Question: I'm trying to extract 3 areas from the image (lungs image) these areas are indicated in the soft tissues, each area will be a square of specific height and width e.g. 10mm for width and height, as shown in the image below,

as seen in the image also the area is Homogeneous which mean it is only include the same color (soft tissues in the case)
How to do it using python lib like skimage or cv2?
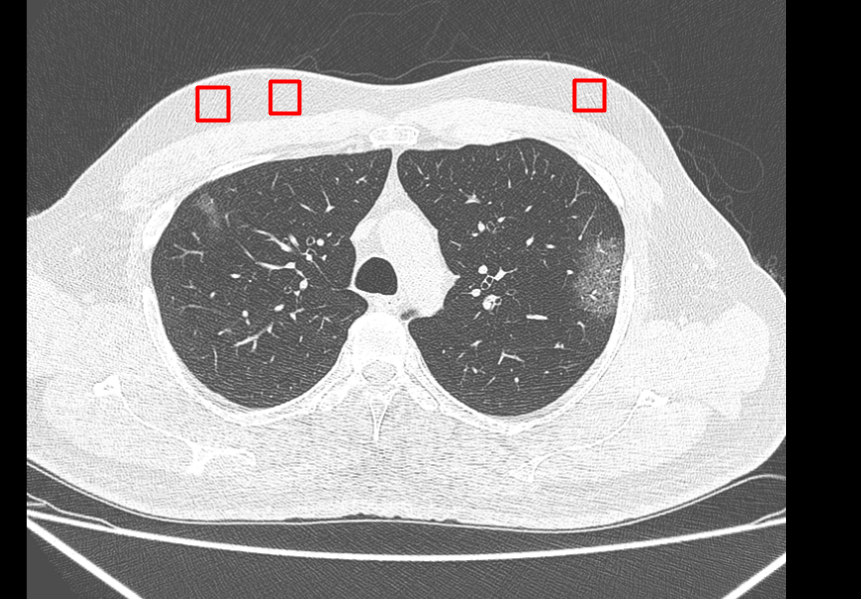
Answer: The following code will extract the region of interest (ROI) within the red rectangular annotations. Adjust the color as needed.
'''
import requests
from io import BytesIO
import numpy as np
import scipy.ndimage as ndimage
from PIL import Image
# replace with your image loading routines
img = Image.open(BytesIO(requests.get('https://i.stack.imgur.com/7k5VO.png').content))
np_img = np.asarray(img)
red_parts = (np_img == (255, 0, 0, 255)).all(axis=-1) # find red parts of RGBA image
filled_rects = ndimage.binary_fill_holes(red_parts) # fill the rects to get a binary mask of ROI
rects_inner = filled_rects ^ red_parts # remove the red border
labelled_rects, num_rects = ndimage.label(rects_inner) # label/number each individual rect
ROIs = []
for i in range(1, num_rects + 1): # 0 is background
current_mask = labelled_rects == i
x, y = np.where(current_mask) # indices where current_mask is True (= area of interest)
sub_image = np_img[x.min():x.max(), y.min():y.max()] # extract image data inside rects
sub_image = sub_image[1:-1, 1:-1] # remove remaining red border (might be an image compression artefact, needs testing)
ROIs.append(sub_image)
pil_imgs = [Image.fromarray(roi) for roi in ROIs]
'''
Which gives you the following images of the marked subcutaneous fatty tissue:
<URL>
<URL>
<URL>